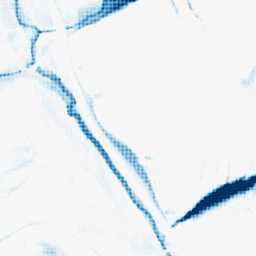
Category: morphological
Decomposition family: morphological_ellipse
Decomposition parameters: operation: closing
width: 30
height: 10
Upsampling method: sinc_hamming
Upsampling parameters: scale: 4
kernel_size: 4
Upsampling scale: 4